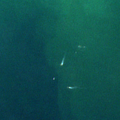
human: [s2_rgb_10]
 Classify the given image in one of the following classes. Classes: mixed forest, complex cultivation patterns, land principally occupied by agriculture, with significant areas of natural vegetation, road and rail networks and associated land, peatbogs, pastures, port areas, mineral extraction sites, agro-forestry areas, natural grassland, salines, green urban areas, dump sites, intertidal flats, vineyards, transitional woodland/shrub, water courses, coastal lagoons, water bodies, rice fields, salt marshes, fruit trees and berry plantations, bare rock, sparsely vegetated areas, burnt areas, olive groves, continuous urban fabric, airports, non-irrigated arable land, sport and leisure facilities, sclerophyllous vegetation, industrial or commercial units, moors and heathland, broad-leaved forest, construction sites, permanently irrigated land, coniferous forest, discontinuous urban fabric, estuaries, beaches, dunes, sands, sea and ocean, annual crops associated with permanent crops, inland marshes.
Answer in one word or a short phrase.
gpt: sea and ocean